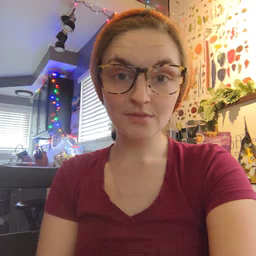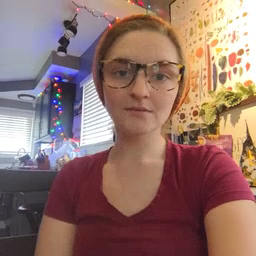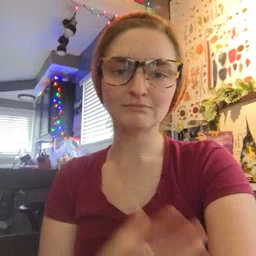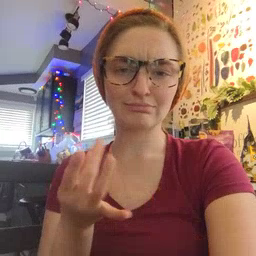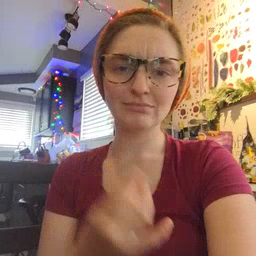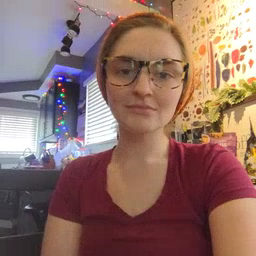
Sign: yucky